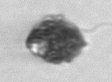
Label: Kryptoperidinium_triquetrum